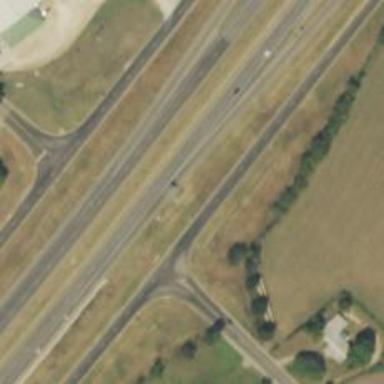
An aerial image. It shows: Motorway junction.